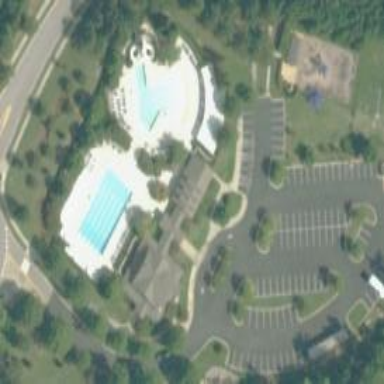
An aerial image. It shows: Sports centre focused on swimming activities.